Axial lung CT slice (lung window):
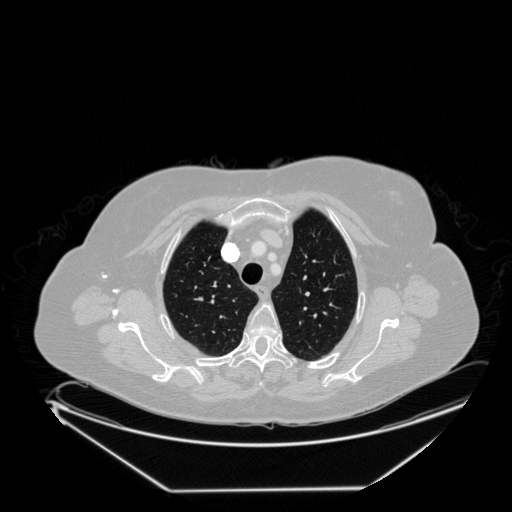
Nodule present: no